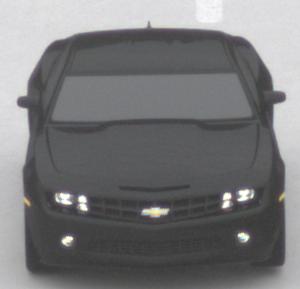
Make: Chevrolet
Model: Camaro Cabriolet 6.2 V8
Detailed model: Camaro (V) Coupé
Model produced from: 2011/09
Model produced until: 2014/02
Doors: 2
Color: black
Road condition: dry road
Daytime: midday
Contrast: low contrast